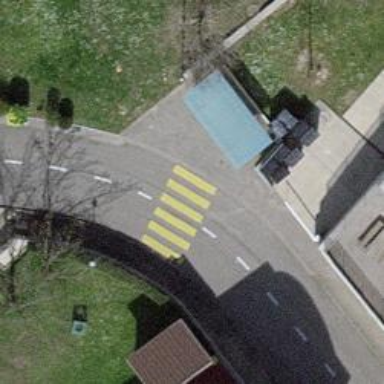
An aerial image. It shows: Zebra crossing on the road.